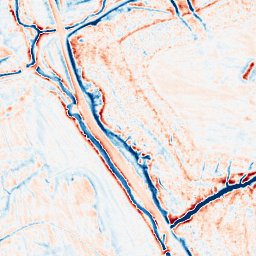
Category: edge_preserving
Decomposition family: anisotropic_diffusion
Decomposition parameters: iterations: 20
kappa: 30
gamma: 0.2
Upsampling method: cubic_mitchell
Upsampling parameters: scale: 4
Upsampling scale: 4